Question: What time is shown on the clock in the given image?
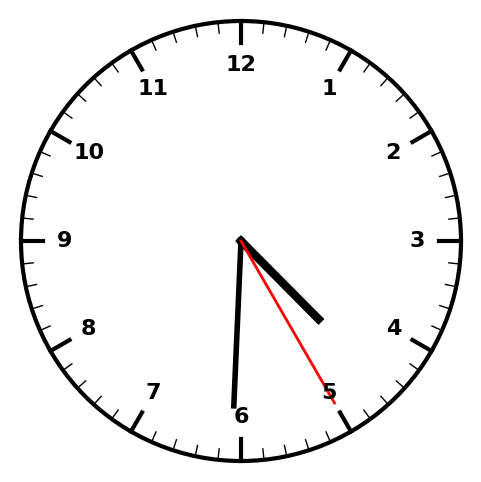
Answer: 04:30:25